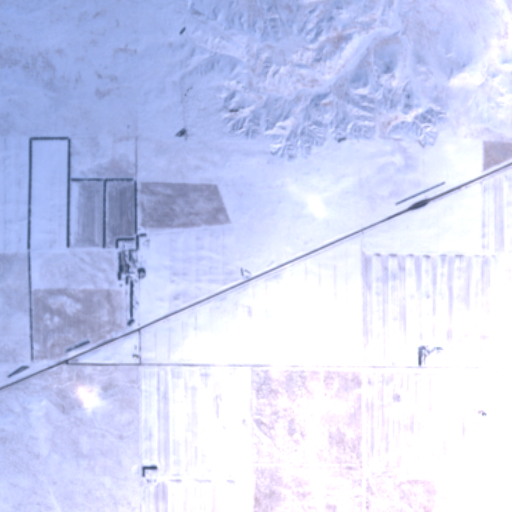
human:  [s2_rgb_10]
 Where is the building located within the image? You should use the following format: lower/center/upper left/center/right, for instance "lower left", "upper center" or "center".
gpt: The building is located in the center left of the image.
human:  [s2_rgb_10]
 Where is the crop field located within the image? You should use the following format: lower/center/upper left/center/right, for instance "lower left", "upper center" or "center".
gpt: There is no crop field in the image.